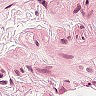
Metastatic tissue present: no